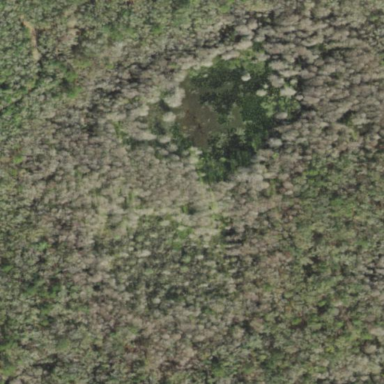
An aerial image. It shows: Swamp in wetland area.